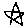
Label: star